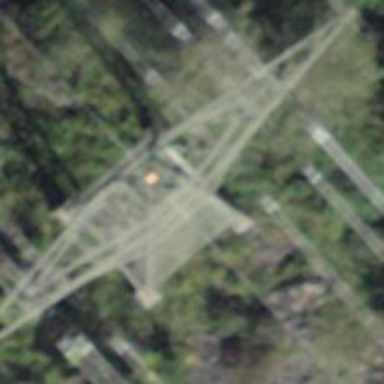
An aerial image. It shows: Power tower.